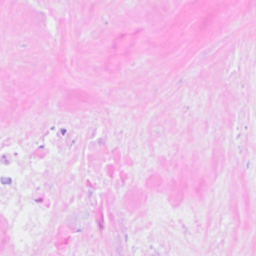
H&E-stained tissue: Breast